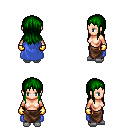
a pixel art fantasy rpg character, female body template, human, light skin, blue cape, robe skirt, green unkempt hairstyle, gold gloves, white slippers, four views (front, back, left, right), 2x2 character sprite sheet, small pixel art, hard edges, no anti-aliasing